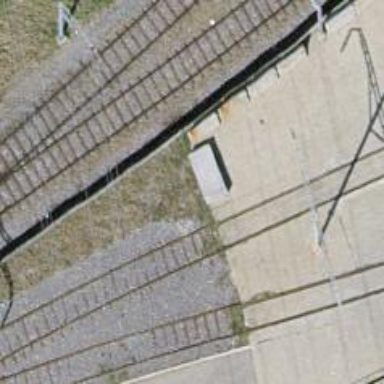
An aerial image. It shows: Single-track electrified rail service spur with contact line.